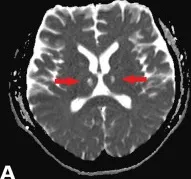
MRI revealed abnormal signals in the midbrain and thalamus. (A) The axial scanning of MRI revealed bilateral thalamic infarcts (DWI, diffusion-weighted imaging).
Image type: radiology (mri)